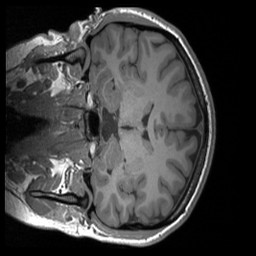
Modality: T1w
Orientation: coronal
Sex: female
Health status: ill
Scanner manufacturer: siemens
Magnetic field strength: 3 T
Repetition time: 1.66 s
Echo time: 0.00254 s